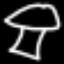
Label: mushroom